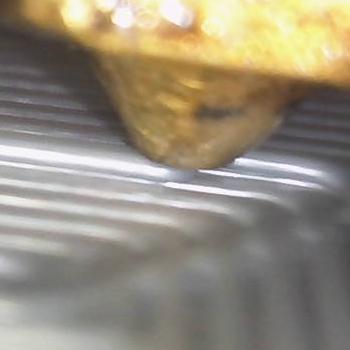
Flow rate: 162%